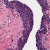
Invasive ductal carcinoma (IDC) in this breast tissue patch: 0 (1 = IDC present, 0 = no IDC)